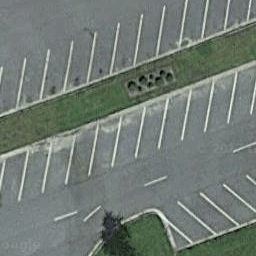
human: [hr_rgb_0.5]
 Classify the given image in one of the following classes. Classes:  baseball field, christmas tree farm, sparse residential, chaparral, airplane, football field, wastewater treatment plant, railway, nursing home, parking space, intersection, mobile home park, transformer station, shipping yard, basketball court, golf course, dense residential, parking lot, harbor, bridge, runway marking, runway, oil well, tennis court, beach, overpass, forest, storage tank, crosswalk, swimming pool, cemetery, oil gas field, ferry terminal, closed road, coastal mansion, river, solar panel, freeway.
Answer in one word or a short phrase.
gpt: parking space